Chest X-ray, AP view. Patient: 34 years old, sex M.
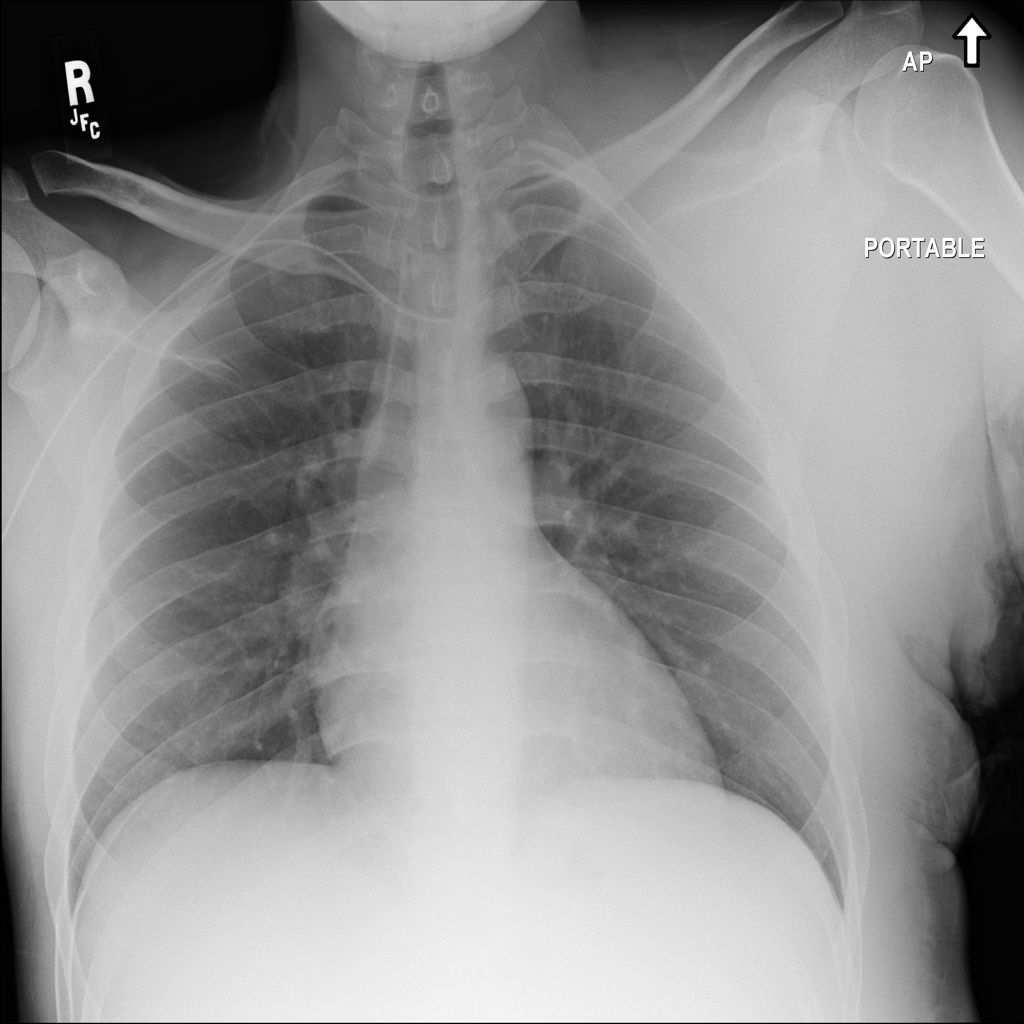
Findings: No Finding